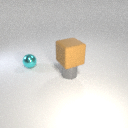
large brown rubber cube above small gray metal cylinder